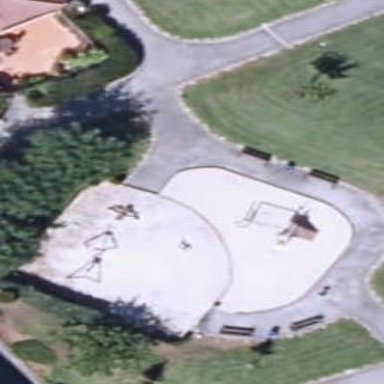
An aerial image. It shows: Playground area for leisure activities on the land.